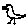
Label: bird